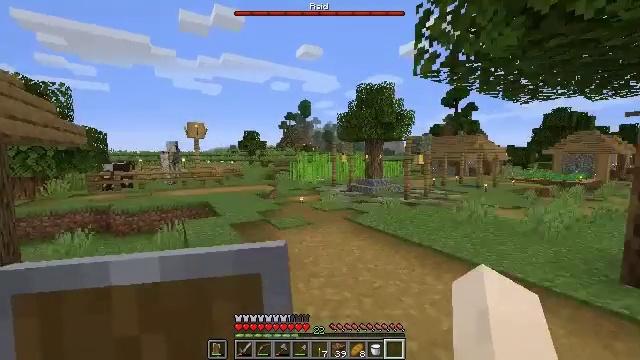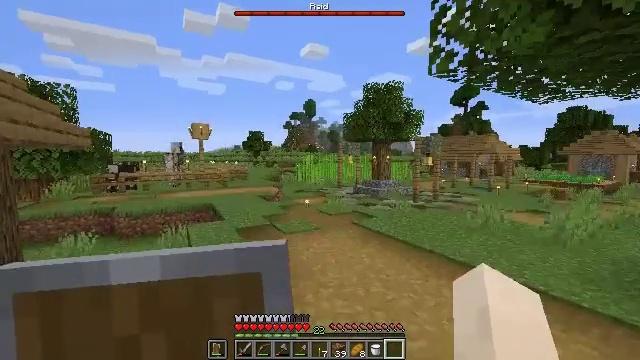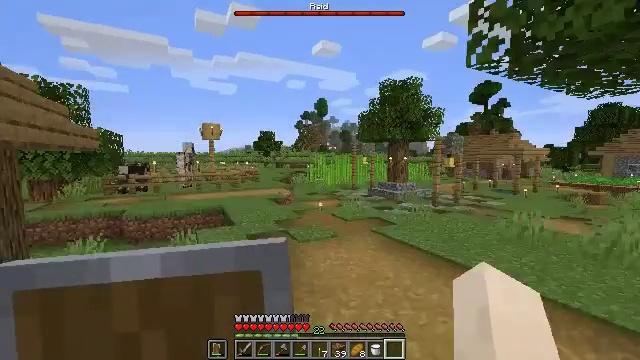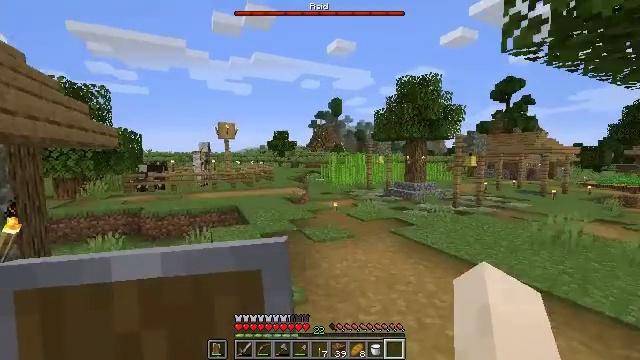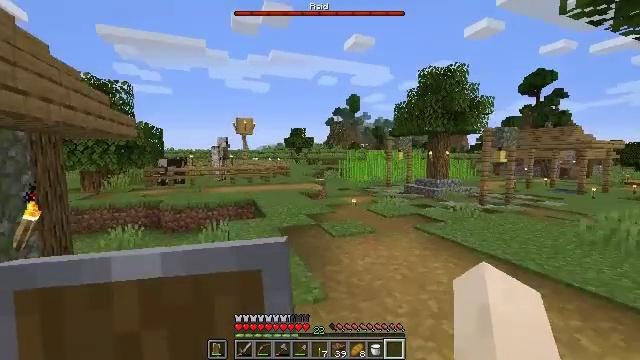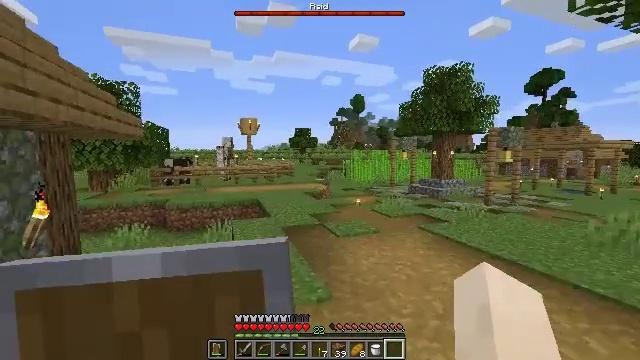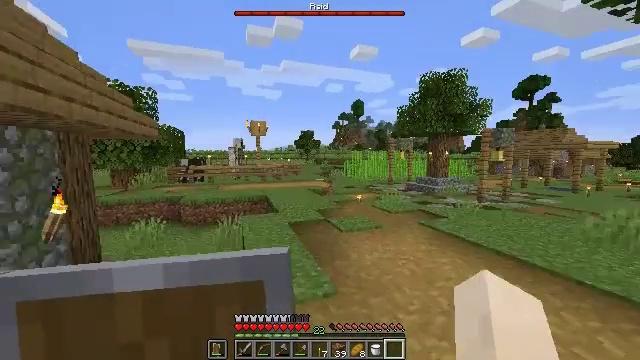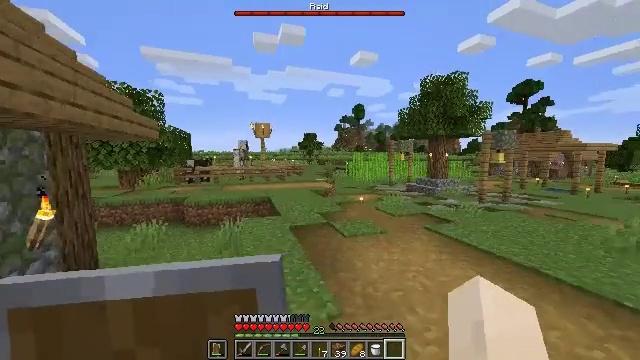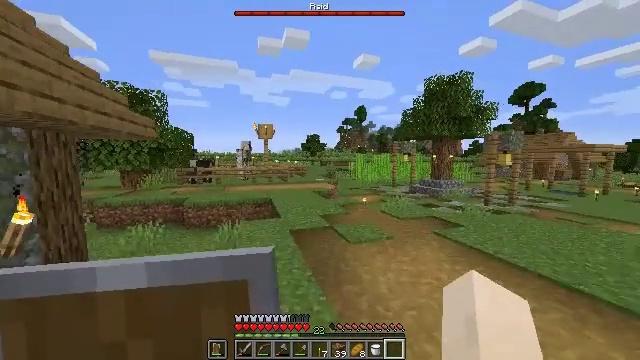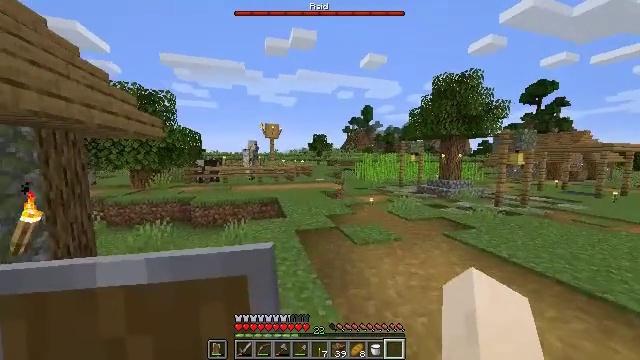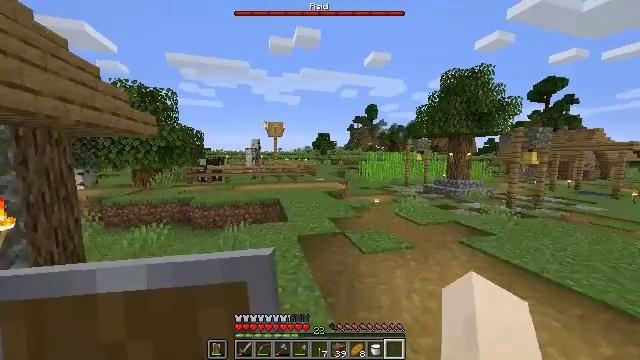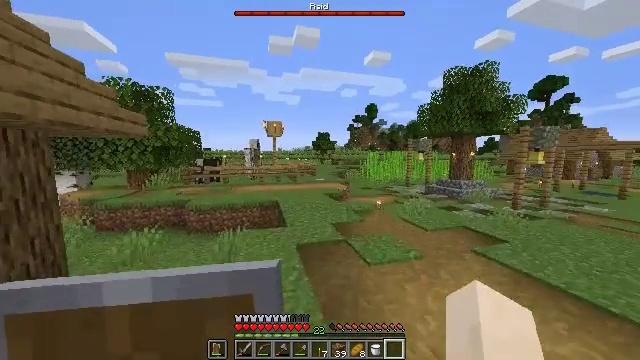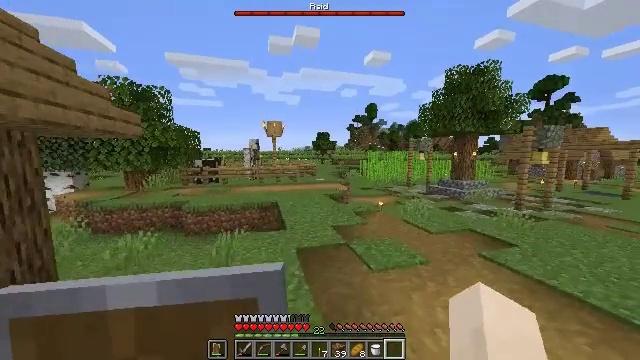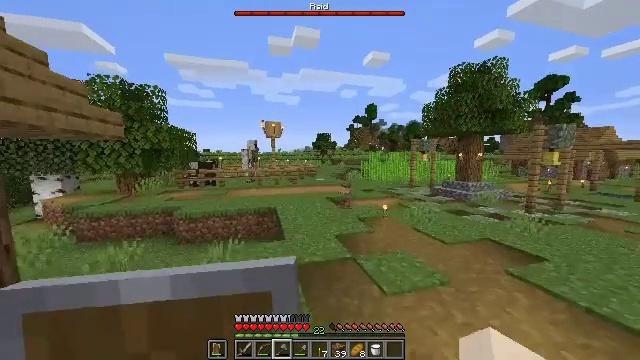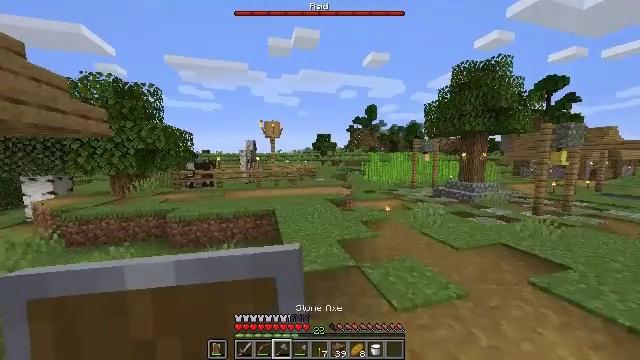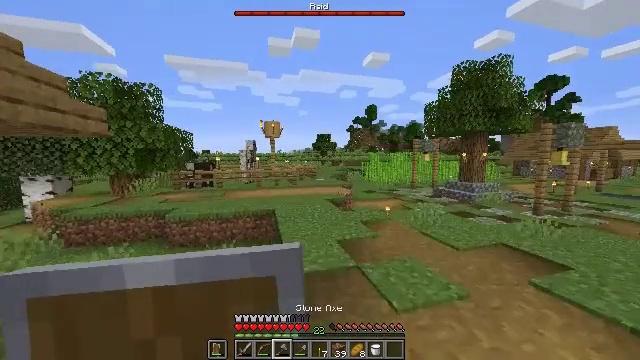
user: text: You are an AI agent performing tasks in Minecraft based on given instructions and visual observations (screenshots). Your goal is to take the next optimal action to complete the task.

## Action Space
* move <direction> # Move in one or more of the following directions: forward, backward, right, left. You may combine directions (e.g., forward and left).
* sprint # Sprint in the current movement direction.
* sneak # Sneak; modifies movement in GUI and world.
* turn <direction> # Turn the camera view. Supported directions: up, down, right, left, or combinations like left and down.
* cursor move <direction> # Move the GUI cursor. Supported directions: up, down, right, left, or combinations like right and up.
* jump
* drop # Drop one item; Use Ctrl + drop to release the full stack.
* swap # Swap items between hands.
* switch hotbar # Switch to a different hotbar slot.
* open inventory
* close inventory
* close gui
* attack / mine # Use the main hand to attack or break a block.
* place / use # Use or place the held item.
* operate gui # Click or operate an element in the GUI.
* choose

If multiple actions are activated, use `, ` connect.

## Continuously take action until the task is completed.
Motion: motion action
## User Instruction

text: Remove the oak fence from its place.
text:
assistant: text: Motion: move forward, turn left
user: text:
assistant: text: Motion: move forward, turn left
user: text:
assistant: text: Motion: move forward, turn left
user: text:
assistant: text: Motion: move forward, sprint, turn left
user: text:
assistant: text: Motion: move forward, sprint
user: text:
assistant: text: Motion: move forward, sprint
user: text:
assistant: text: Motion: move forward
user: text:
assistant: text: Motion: move forward
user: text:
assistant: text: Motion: move forward, turn left
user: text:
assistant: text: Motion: move forward, turn left
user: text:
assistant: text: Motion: move forward
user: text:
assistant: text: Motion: move forward
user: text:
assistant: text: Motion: move forward, switch to hotbar 3
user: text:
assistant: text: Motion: move forward, switch to hotbar 3
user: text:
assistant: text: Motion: move forward
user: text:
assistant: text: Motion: move forward
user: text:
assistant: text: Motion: move forward
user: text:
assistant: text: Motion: move forward
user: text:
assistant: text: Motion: move forward, switch to hotbar 4
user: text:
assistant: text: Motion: move forward, switch to hotbar 4
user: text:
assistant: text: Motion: move forward
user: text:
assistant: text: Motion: move forward
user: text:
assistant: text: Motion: move forward, turn left
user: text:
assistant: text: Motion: move forward, turn left
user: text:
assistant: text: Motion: move forward
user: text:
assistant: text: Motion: move forward, turn left
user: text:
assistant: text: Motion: move forward, turn left
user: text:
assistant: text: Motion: move forward, turn left, switch to hotbar 3
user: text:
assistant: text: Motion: move forward, turn left, switch to hotbar 3
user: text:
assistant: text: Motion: move forward